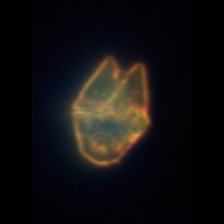
Taxon: Akashiwo
Group: Dinoflagellates